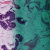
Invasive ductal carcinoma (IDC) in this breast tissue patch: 1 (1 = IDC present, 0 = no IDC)